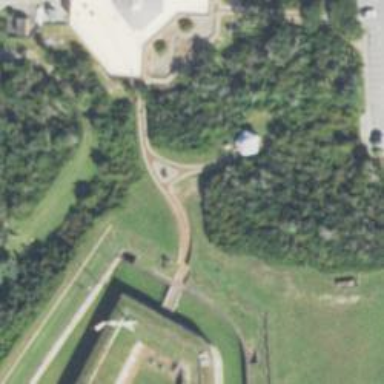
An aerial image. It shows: Historic cannon.